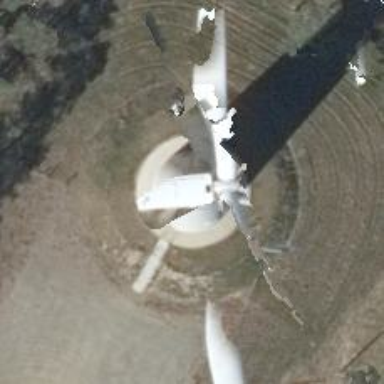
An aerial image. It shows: Wind generator using wind turbines of horizontal axis.